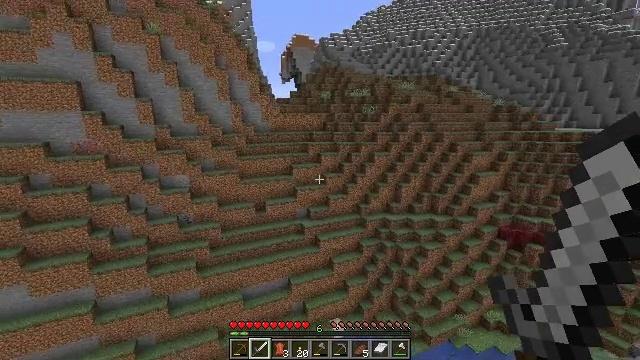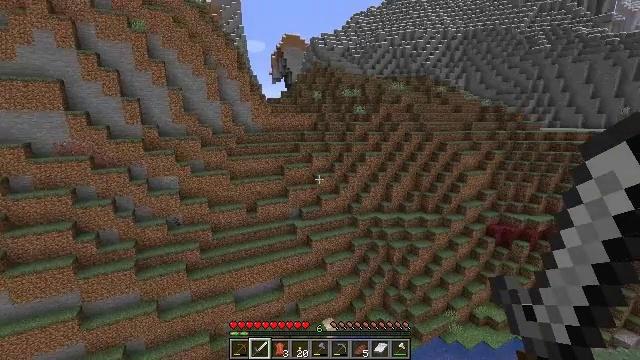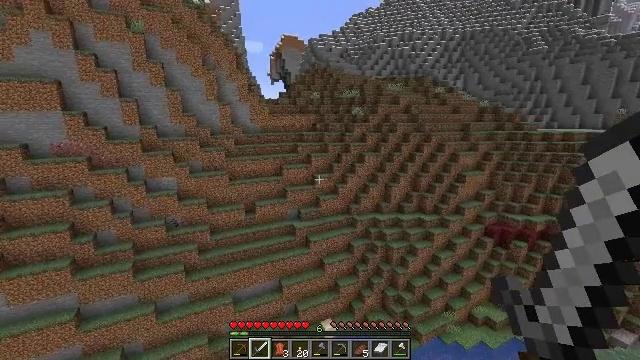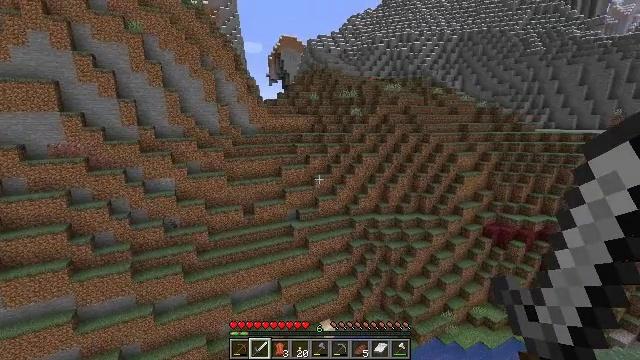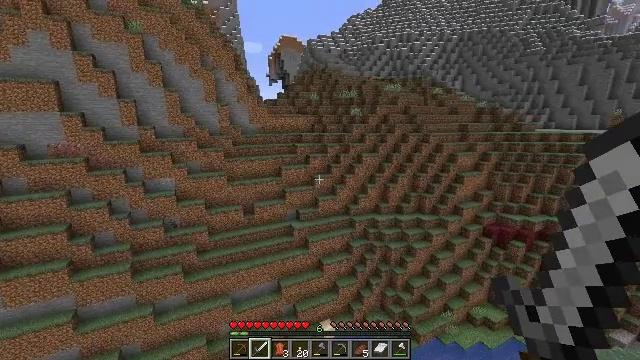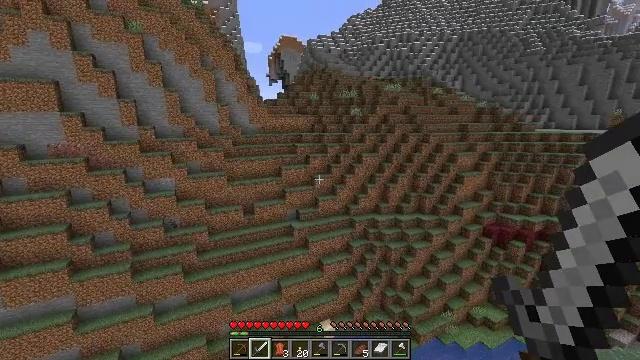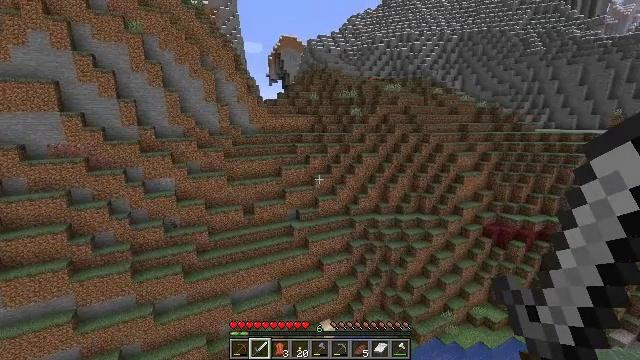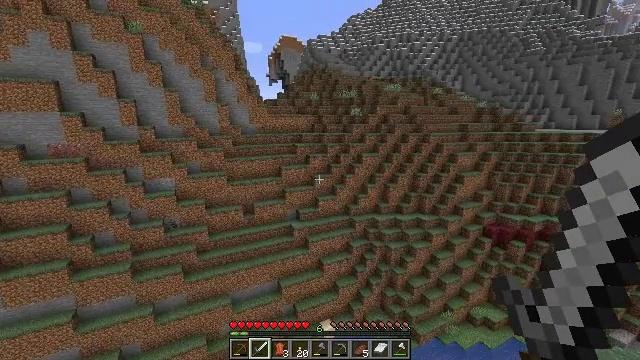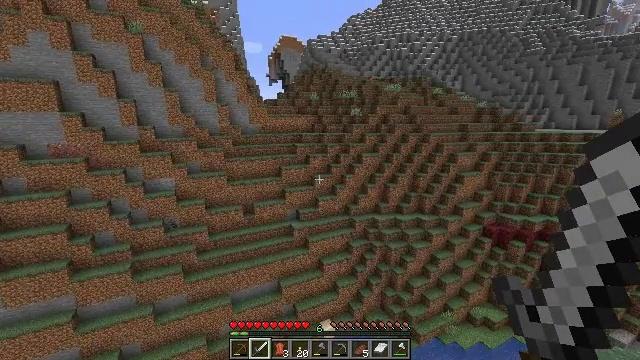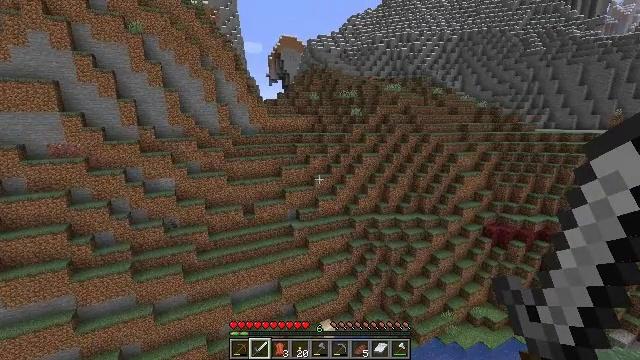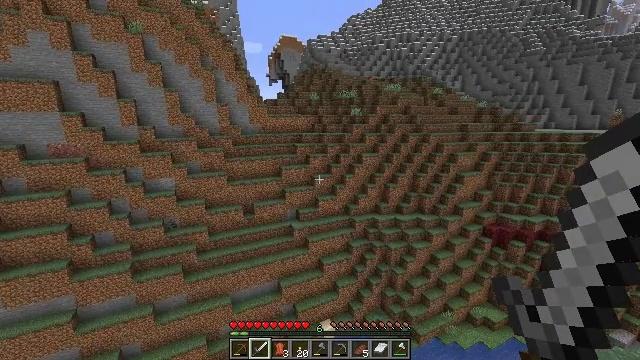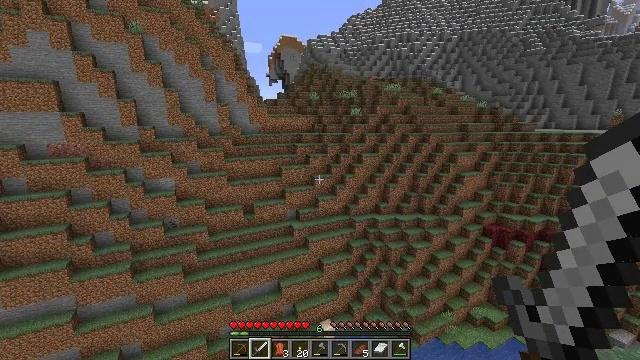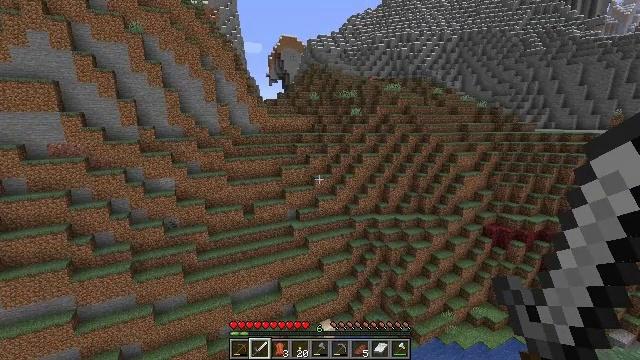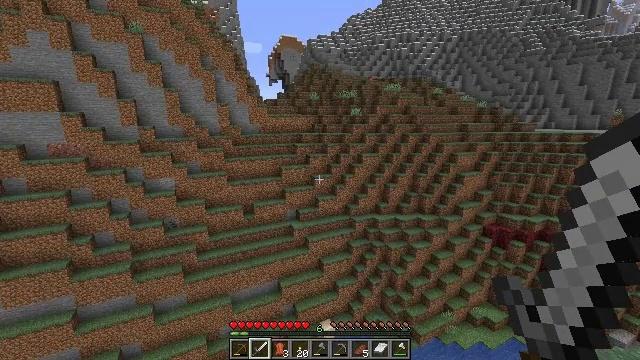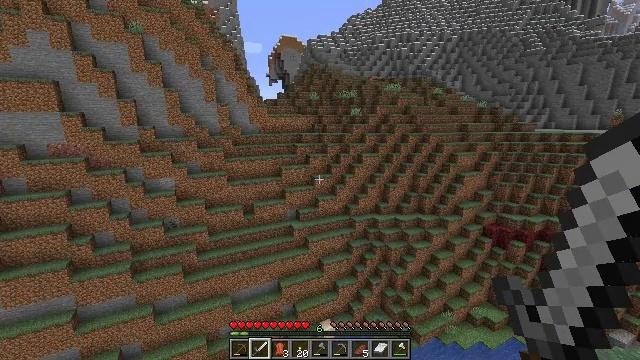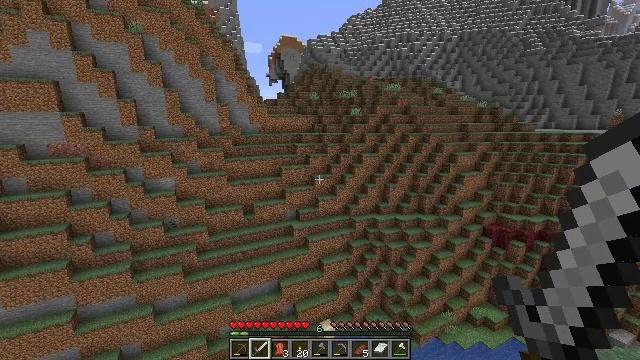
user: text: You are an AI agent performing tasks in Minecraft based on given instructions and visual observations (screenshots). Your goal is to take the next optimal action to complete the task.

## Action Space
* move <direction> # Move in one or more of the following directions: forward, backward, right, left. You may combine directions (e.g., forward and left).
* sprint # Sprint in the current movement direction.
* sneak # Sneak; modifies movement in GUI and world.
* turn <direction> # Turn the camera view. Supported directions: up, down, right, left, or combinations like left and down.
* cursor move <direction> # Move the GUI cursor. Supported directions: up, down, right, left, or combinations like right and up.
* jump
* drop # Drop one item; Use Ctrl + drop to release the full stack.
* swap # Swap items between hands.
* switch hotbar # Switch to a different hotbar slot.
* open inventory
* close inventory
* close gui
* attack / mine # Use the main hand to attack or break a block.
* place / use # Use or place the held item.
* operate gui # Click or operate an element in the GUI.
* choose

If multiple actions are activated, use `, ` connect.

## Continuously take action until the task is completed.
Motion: motion action
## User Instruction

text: Mine oak leaves.
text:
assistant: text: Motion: turn right
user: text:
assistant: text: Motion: no_op
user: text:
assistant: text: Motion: no_op
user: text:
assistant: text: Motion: no_op
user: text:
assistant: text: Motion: no_op
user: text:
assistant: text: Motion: no_op
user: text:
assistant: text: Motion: no_op
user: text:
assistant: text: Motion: no_op
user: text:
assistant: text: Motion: no_op
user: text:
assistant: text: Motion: no_op
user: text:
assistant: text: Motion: no_op
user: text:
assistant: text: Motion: no_op
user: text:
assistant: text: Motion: no_op
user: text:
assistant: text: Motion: no_op
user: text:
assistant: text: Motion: no_op
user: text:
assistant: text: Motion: no_op
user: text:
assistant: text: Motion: no_op
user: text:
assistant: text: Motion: no_op
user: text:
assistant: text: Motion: no_op
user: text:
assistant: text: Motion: no_op
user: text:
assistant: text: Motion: no_op
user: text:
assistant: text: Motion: no_op
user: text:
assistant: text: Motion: turn down
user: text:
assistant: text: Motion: turn down
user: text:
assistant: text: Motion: turn down
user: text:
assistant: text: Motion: no_op
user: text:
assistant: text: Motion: no_op
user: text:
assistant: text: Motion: no_op
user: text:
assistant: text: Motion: no_op
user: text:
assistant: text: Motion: no_op